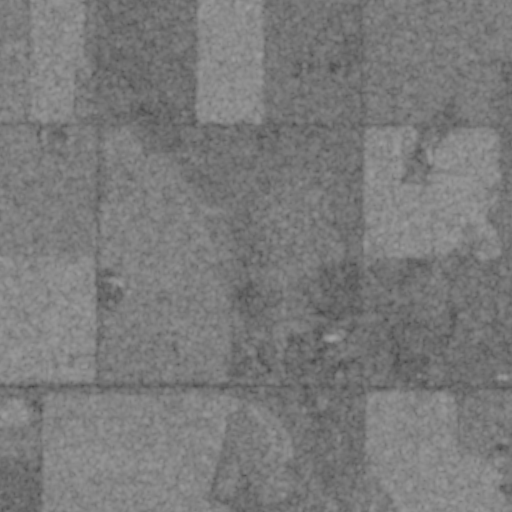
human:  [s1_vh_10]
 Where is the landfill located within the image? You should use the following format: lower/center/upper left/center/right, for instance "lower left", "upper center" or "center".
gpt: The landfill is located in the lower center of the image.
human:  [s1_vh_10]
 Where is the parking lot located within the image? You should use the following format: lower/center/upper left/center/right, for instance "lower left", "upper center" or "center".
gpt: The parking lot is located in the lower center of the image.
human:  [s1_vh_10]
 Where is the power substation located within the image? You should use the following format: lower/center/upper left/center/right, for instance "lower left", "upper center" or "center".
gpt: The power substation is located in the lower left of the image.
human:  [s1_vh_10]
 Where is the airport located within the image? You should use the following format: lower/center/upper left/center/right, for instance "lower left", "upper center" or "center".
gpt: There is no airport in the image.

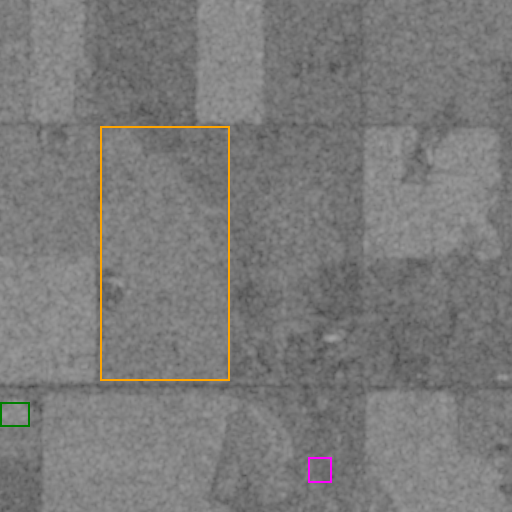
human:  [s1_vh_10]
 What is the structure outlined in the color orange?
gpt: The structure outlined in orange is a crop field.
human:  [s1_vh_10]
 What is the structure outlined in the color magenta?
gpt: The structure outlined in magenta is a landfill.
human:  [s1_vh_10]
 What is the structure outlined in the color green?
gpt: The structure outlined in green is a power substation.
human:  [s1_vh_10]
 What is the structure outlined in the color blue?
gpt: There is no blue outline.